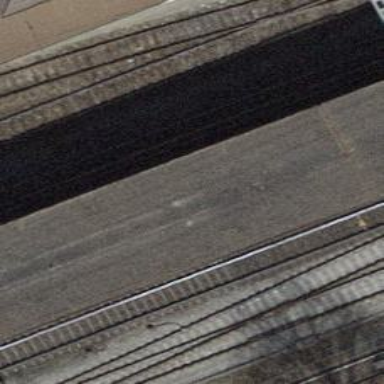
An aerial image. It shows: Stop position for public transport on the railway.